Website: crate-barrel
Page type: delivery-shipping
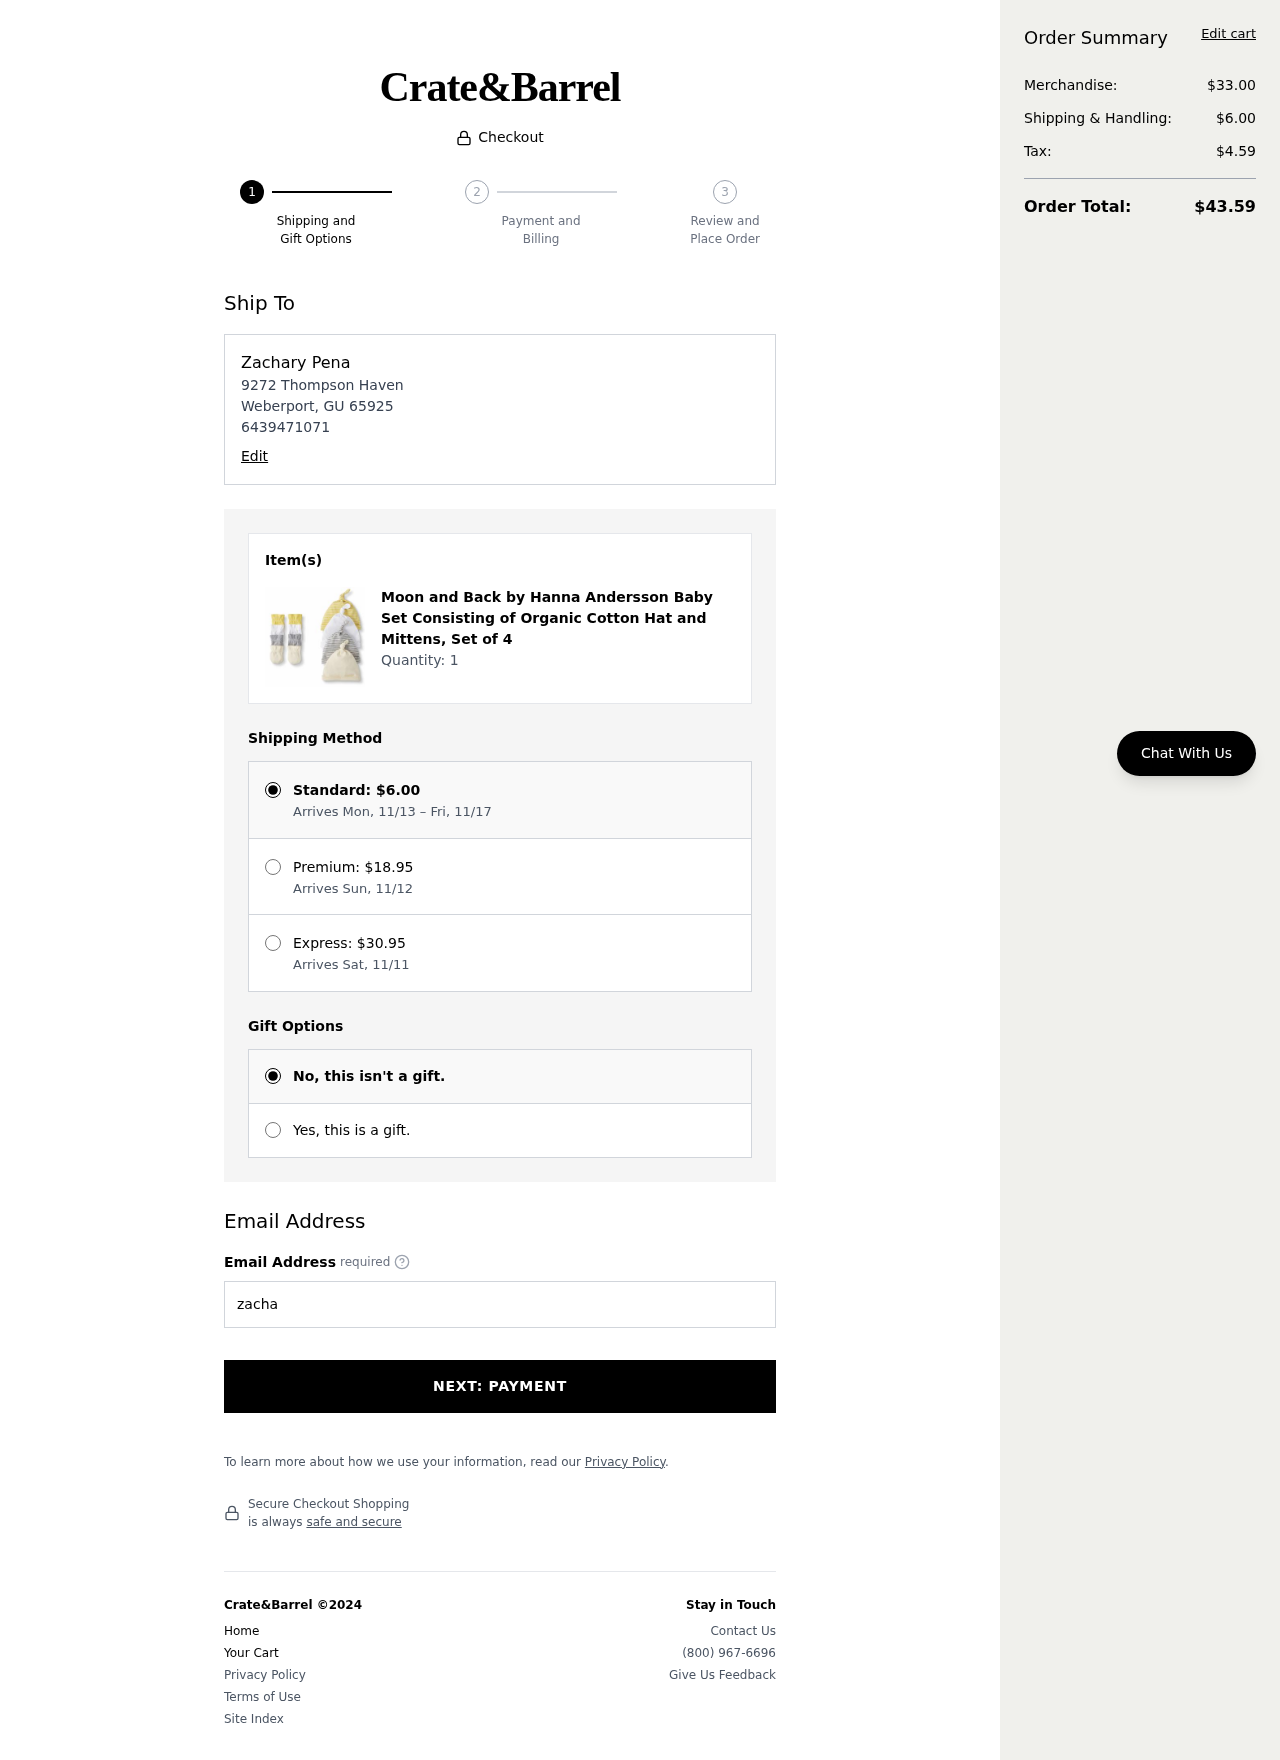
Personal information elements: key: PII_EMAIL
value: zachary_pena@hotmail.com
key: PII_FULLNAME
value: Zachary Pena
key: PII_PHONE
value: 6439471071
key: PII_STREET
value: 9272 Thompson Haven
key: PII_CITY_STATE_ZIP
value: Weberport, GU 65925
Product elements: key: PRODUCT1_NAME
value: Moon and Back by Hanna Andersson Baby Set Consisting of Organic Cotton Hat and Mittens, Set of 4
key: PRODUCT1_QUANTITY
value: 1
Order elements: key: ORDER_SHIPPING_COST
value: $6.00
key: ORDER_SHIPPING_DATE
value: Arrives Mon, 11/13 – Fri, 11/17
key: ORDER_PREMIUM_SHIPPING
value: $18.95
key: ORDER_PREMIUM_DATE
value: Arrives Sun, 11/12
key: ORDER_EXPRESS_SHIPPING
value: $30.95
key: ORDER_EXPRESS_DATE
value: Arrives Sat, 11/11
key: ORDER_SUBTOTAL
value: $33.00
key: ORDER_TAX
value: $4.59
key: ORDER_TOTAL
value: $43.59